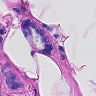
Metastatic tissue present: yes